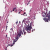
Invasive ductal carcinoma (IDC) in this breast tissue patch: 0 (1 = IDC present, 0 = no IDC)